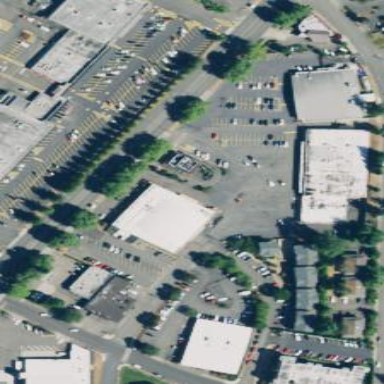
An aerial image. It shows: Retail area.